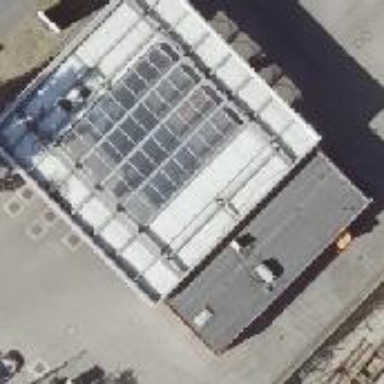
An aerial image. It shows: Flat-roofed retail building with fuel station offering compressed natural gas (CNG).